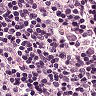
Metastatic tissue present: no